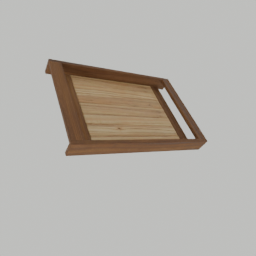
Label: tools